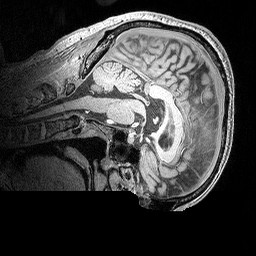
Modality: MP2RAGE
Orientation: sagittal
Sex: male
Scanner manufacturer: siemens
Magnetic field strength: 3 T
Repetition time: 5 s
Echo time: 0.00292 s